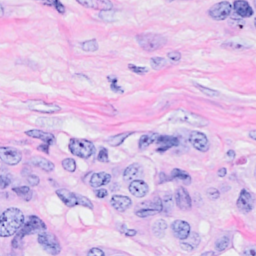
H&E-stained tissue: Breast